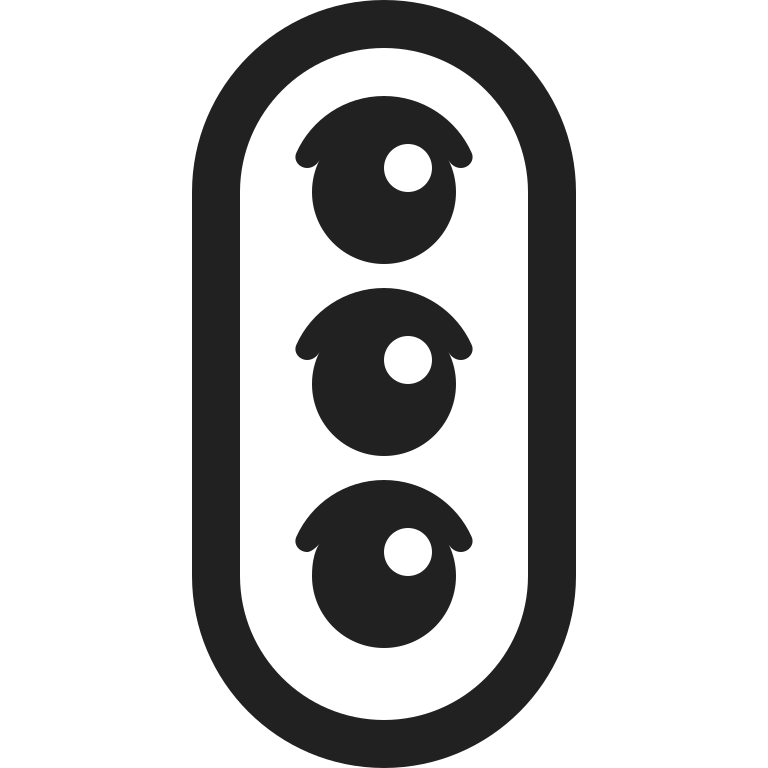
vertical traffic light high contrast